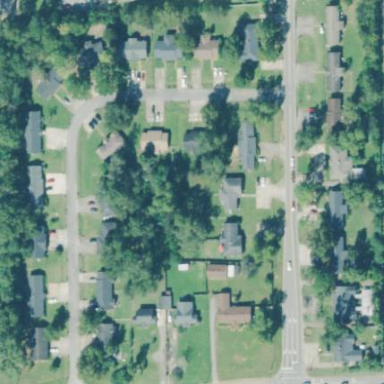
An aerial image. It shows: Residential area within neighborhood.